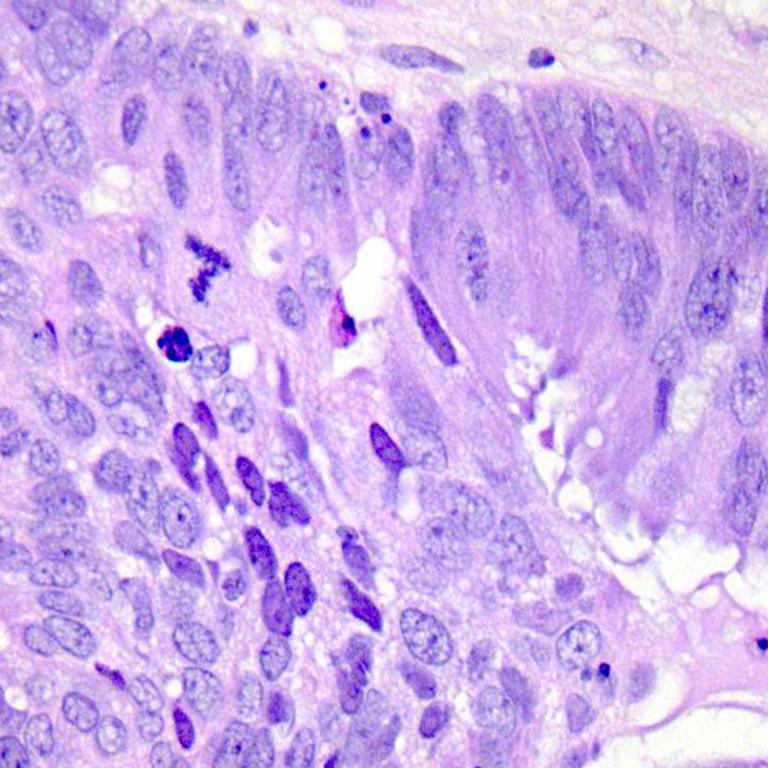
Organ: colon
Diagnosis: adenocarcinomas